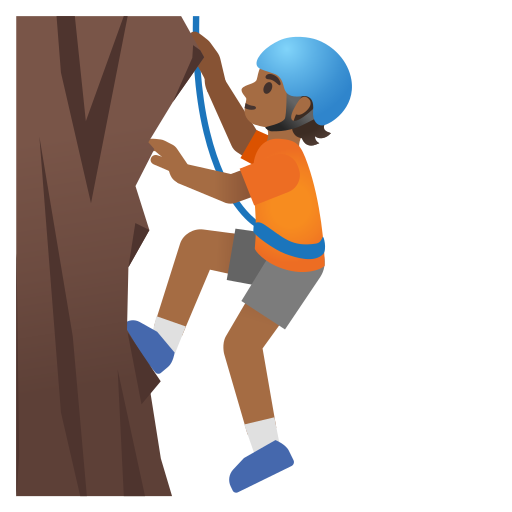
Emoji: 🧗🏾